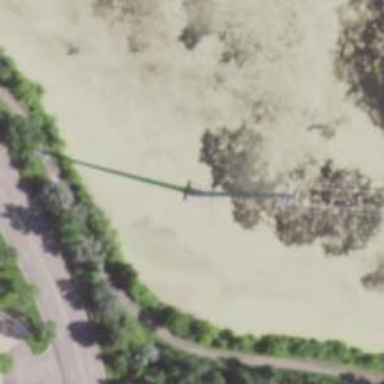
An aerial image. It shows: Power tower.